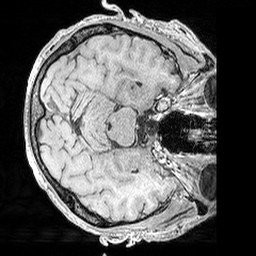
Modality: MP2RAGE
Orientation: axial
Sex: male
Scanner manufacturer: siemens
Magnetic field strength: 3 T
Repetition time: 5 s
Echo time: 0.00292 s